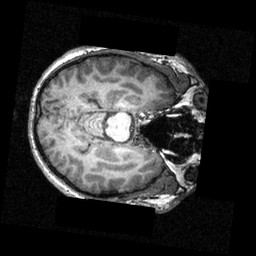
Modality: T1w
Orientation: axial
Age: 19
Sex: male
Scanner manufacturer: siemens
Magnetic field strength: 3.951 T
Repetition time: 1.5 s
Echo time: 0.00335 s